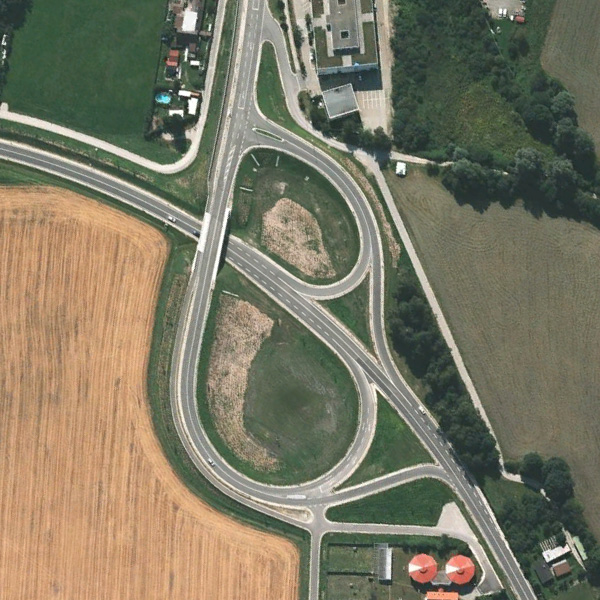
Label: Viaduct